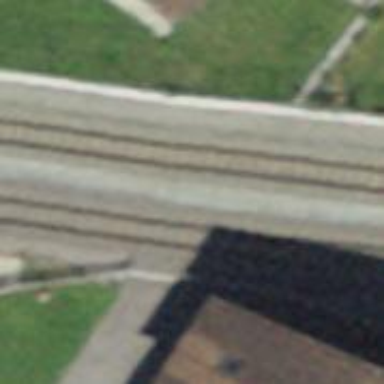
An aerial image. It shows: Narrow gauge railway with electrified contact lines.